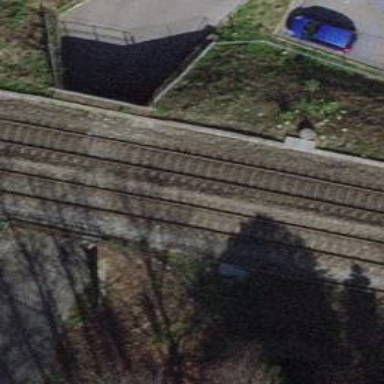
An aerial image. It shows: Railway bridge with electrified tracks and single rail.